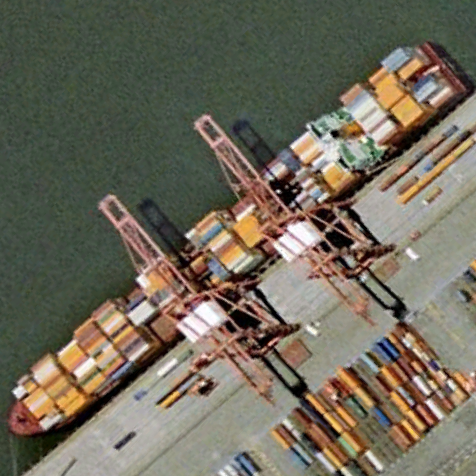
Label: civil